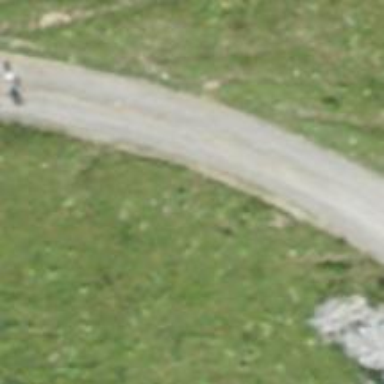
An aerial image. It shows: Downhill track with grade1 tracktype.